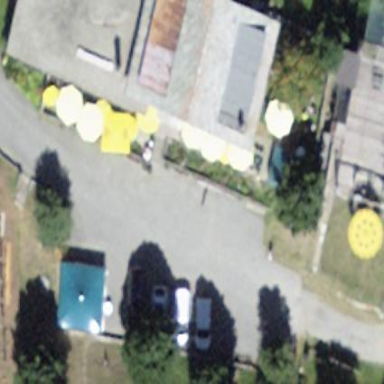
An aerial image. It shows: Parking area.